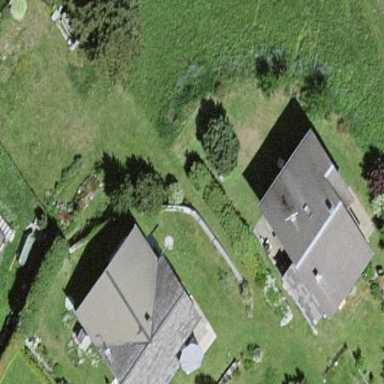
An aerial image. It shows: Simple and straightforward house.